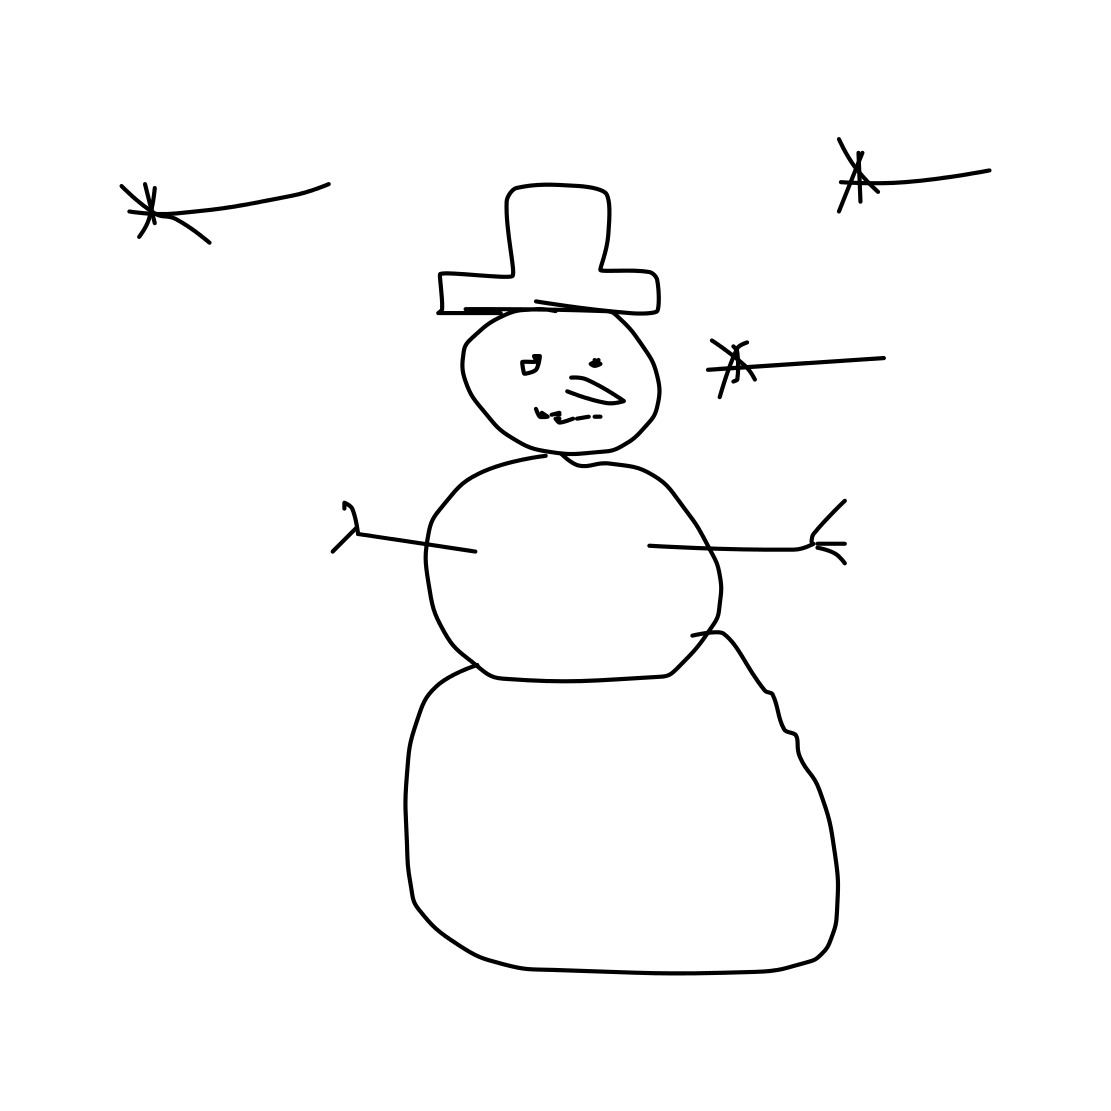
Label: snowman